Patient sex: M
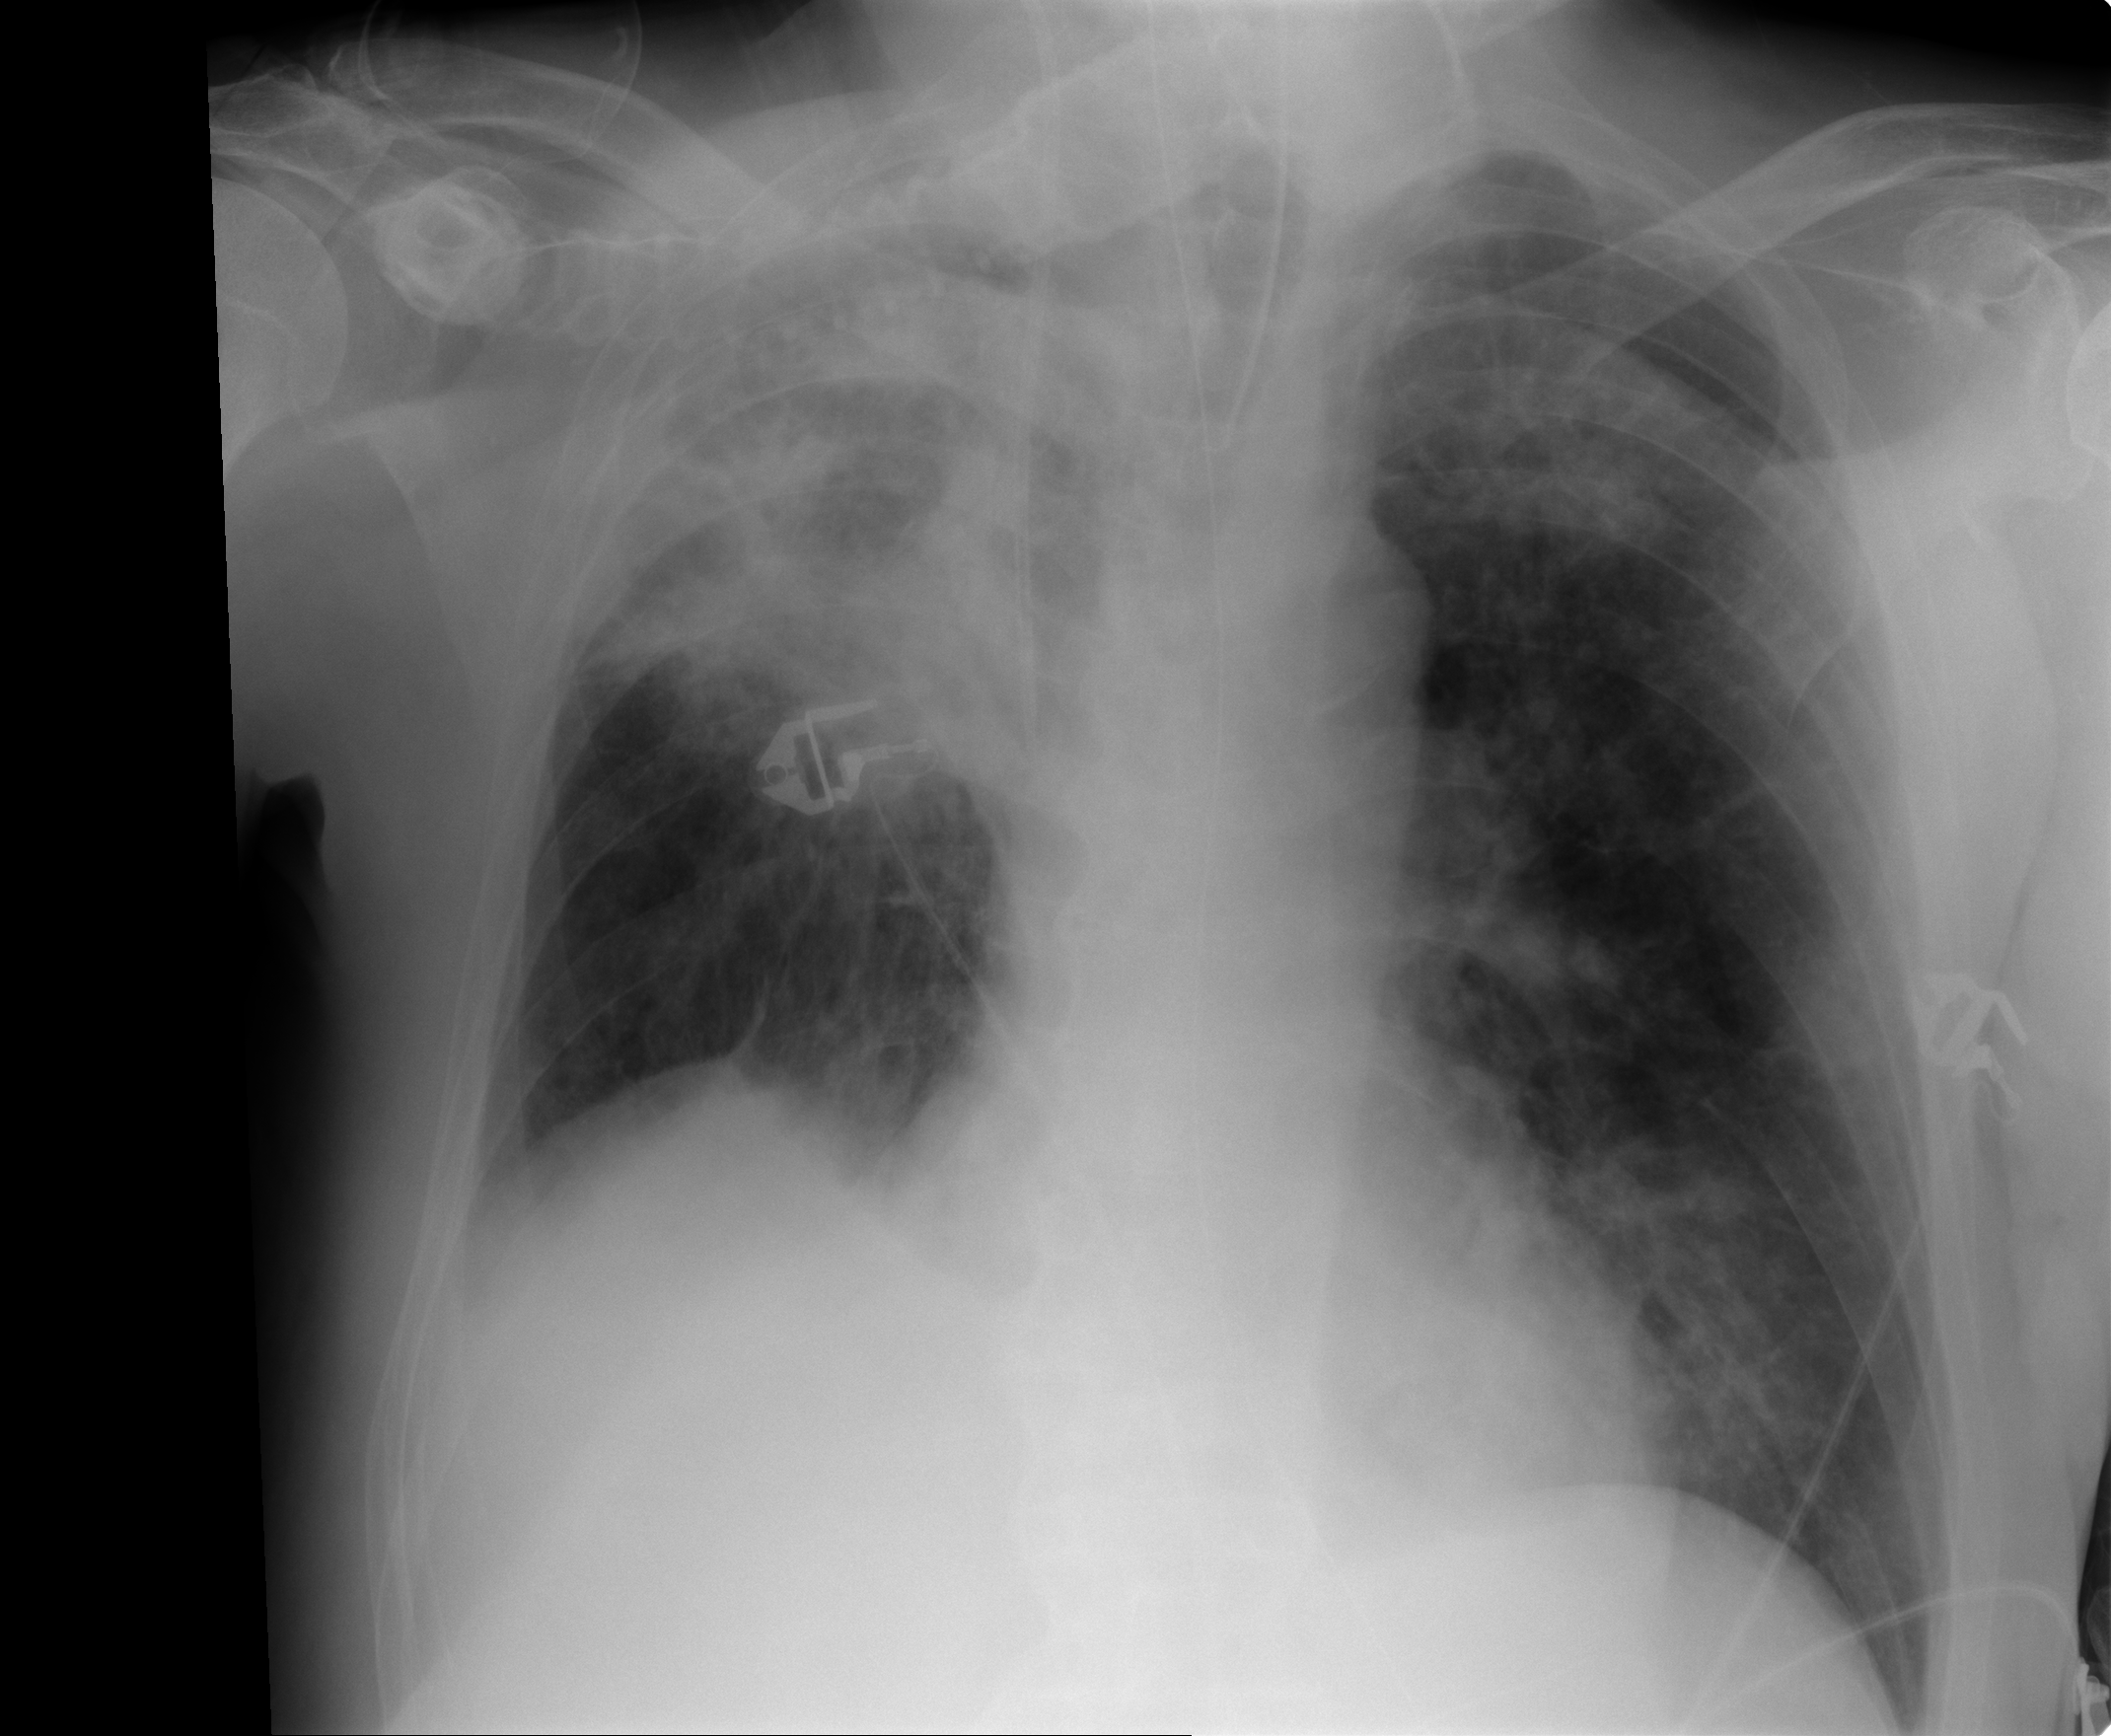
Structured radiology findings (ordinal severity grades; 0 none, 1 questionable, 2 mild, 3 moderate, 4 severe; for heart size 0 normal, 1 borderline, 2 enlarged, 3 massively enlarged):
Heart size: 0
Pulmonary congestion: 0
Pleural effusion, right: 0
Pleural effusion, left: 2
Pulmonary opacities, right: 3
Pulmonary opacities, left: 2
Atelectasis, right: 3
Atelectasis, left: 2